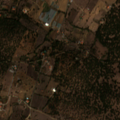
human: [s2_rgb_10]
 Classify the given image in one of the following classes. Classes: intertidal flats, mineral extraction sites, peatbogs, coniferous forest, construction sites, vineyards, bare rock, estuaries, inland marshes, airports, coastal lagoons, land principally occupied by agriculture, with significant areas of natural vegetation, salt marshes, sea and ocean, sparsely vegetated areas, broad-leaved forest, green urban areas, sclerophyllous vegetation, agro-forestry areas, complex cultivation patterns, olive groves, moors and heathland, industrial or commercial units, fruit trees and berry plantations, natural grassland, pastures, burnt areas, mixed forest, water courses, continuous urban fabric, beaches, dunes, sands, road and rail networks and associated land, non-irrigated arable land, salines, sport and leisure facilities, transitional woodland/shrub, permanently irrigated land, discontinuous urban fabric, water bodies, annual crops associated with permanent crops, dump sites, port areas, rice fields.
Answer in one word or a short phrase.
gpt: annual crops associated with permanent crops, agro-forestry areas